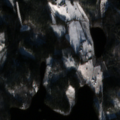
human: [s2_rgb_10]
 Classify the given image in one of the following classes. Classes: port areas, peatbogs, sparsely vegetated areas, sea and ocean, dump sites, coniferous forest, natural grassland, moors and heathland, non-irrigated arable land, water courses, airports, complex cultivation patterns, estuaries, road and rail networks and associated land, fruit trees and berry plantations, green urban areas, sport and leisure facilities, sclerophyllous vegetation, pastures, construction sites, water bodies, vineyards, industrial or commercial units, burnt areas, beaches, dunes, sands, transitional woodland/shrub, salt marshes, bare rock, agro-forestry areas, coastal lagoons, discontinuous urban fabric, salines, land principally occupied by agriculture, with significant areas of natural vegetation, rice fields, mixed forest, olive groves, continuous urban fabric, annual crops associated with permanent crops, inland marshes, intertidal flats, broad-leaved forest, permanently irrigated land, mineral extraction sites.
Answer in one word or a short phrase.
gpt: land principally occupied by agriculture, with significant areas of natural vegetation, coniferous forest, mixed forest, water bodies